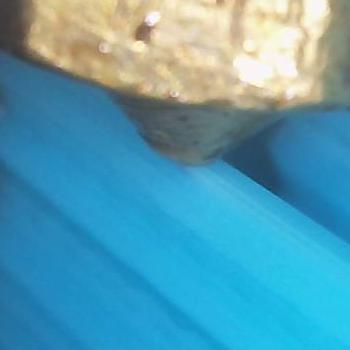
Flow rate: 66%